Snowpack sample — Loveland Pass, Silver Plume, Colorado, USA (1/12/25, 11:40 AM MST)
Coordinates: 39.66, -105.88
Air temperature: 7 °F
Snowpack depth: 140 cm
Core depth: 10 cm
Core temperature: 41 °F
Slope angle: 11°, slope face: 30°
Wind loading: high
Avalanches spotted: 2
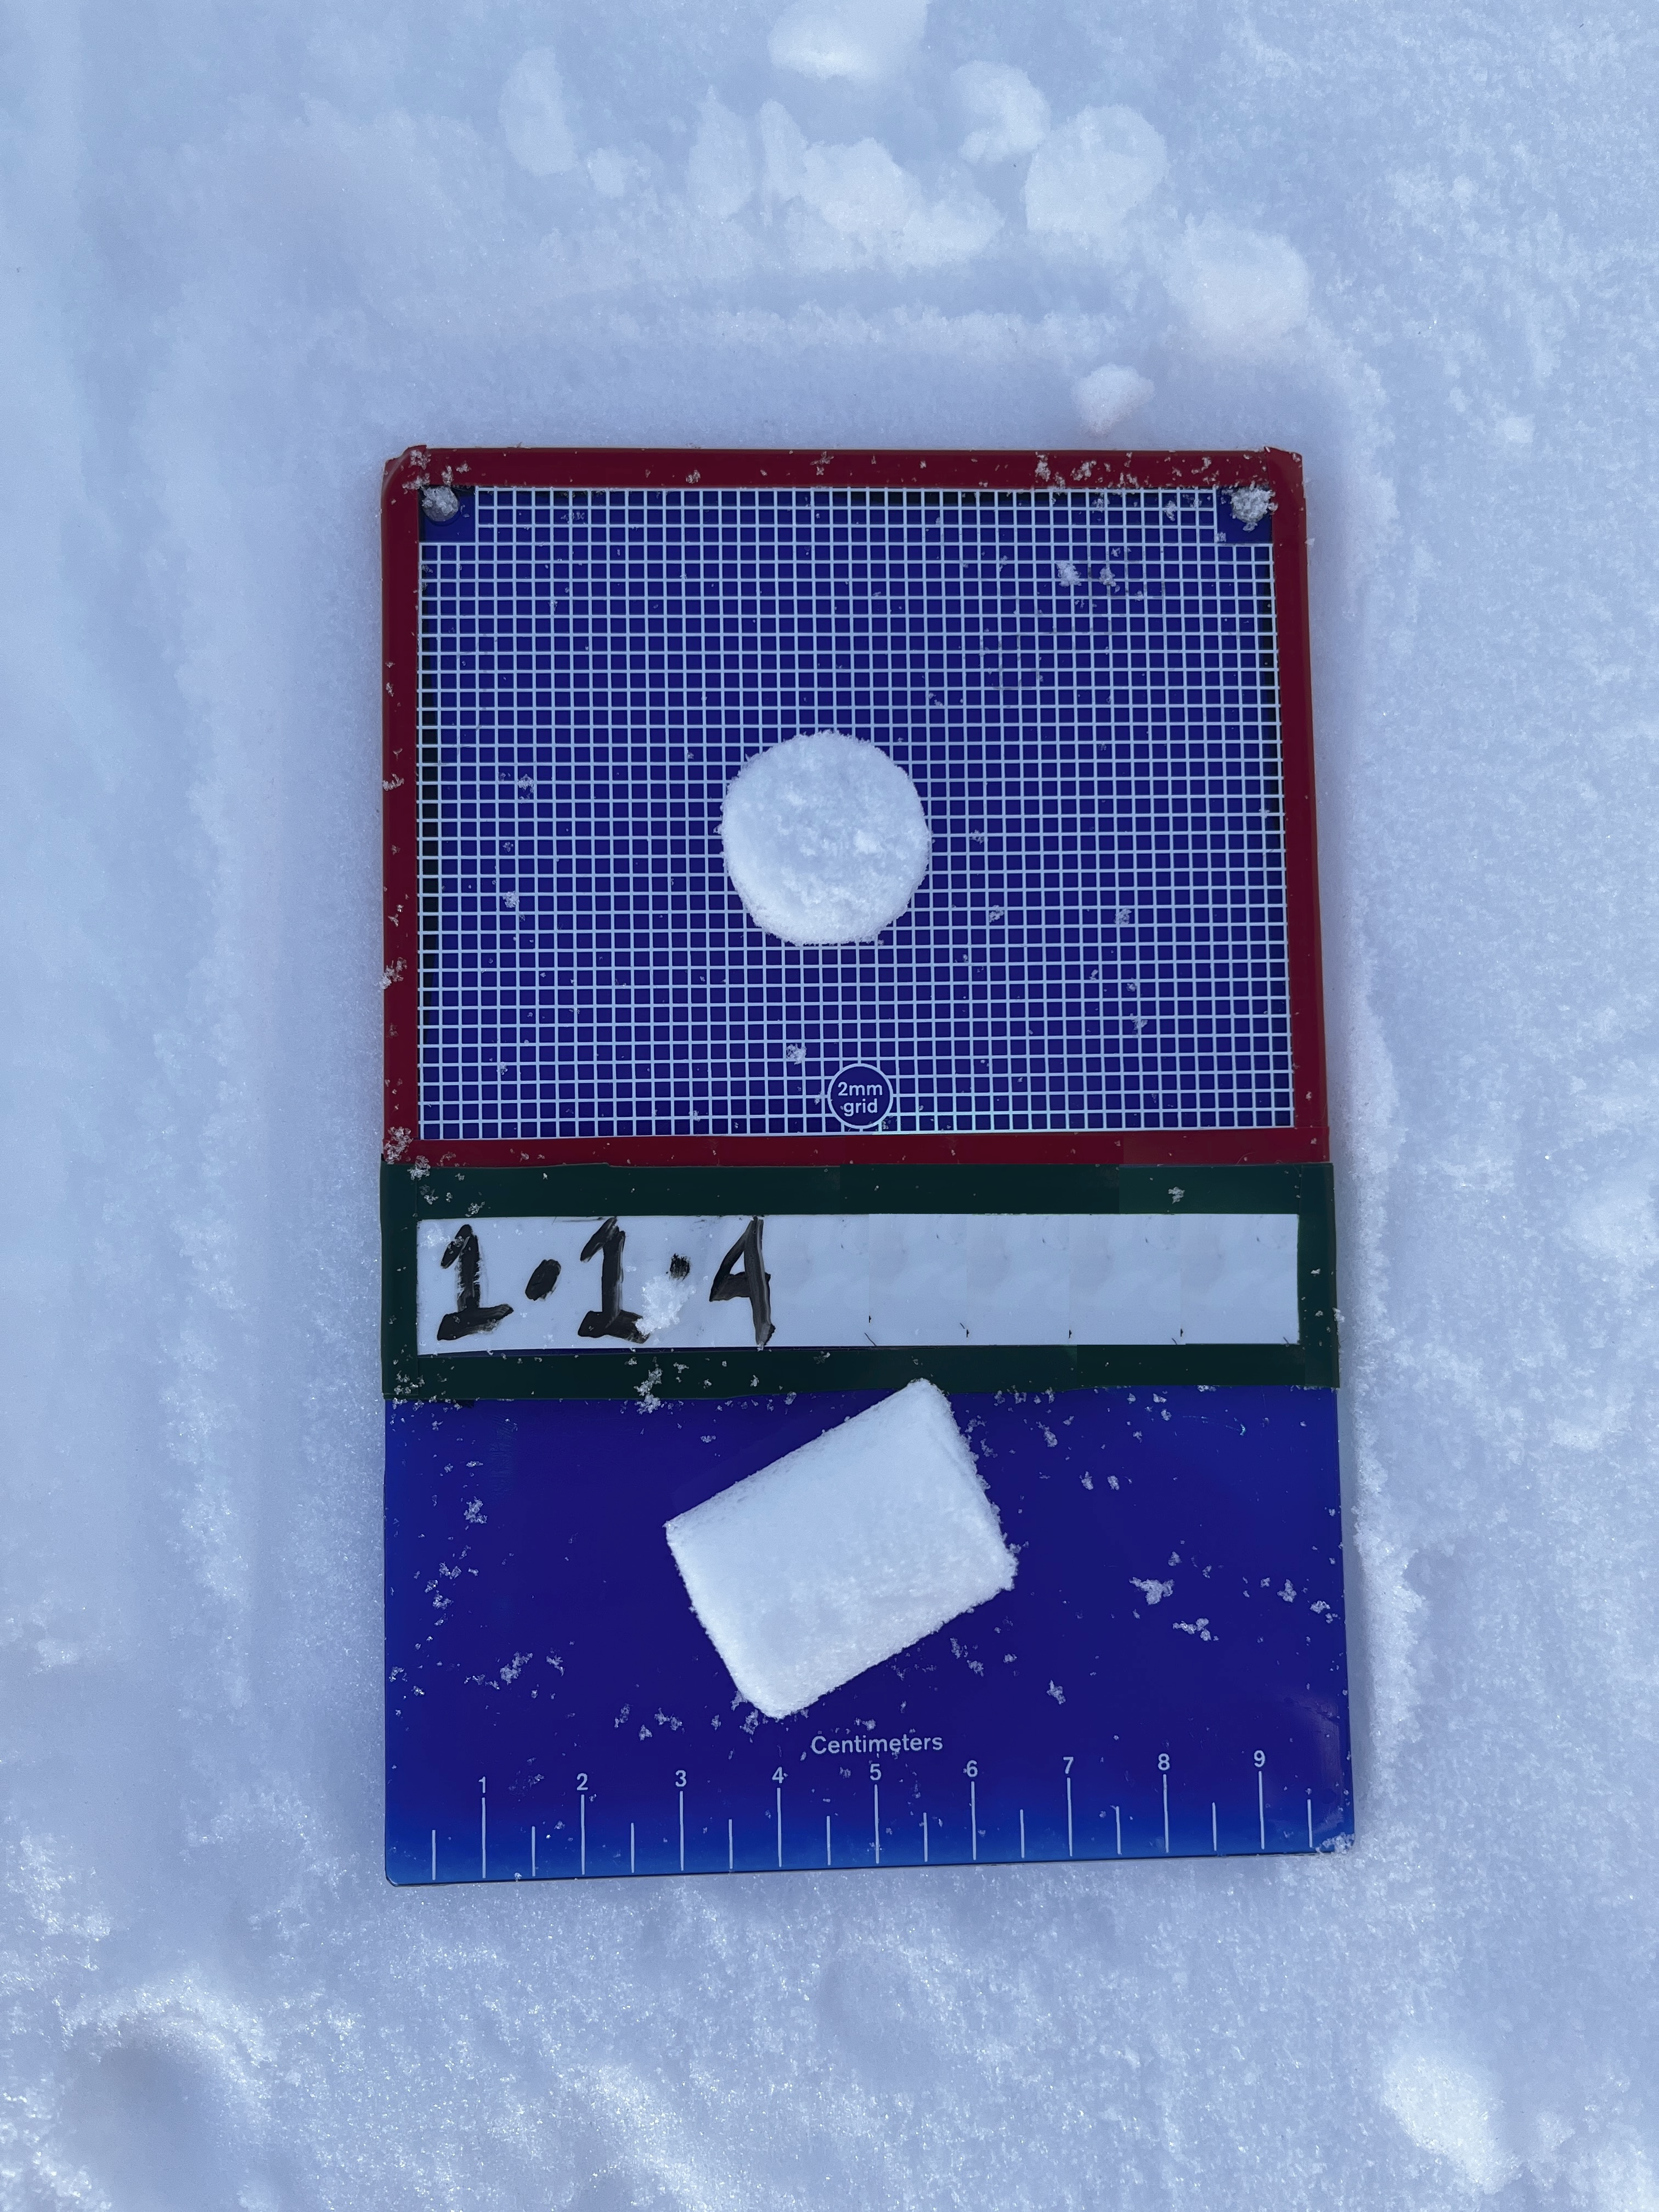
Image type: crystal_card
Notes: Pilot using slightly modified coring method that took too large segment for snow profile picturing, advised not to use in higher level models. Two avalanche on south face nearby, partially cloudy with light snow in the last 24 hours. Lots of wind loading on eastern features.